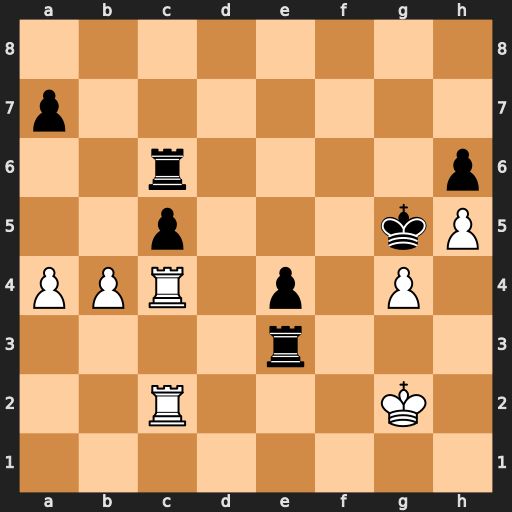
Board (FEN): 8/p7/2r4p/2p3kP/PPR1p1P1/4r3/2R3K1/8
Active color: w
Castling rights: -
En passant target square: -
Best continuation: Rxc5+ Kxg4 Rxc6